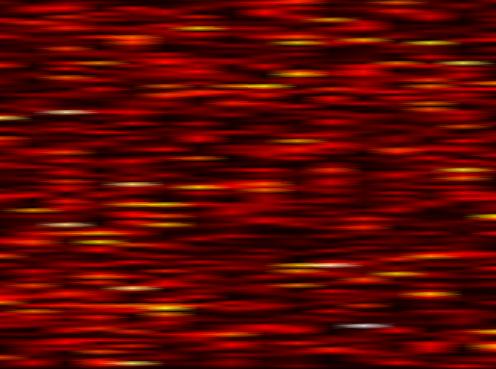
Label: UFMC